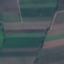
Land use / land cover class: AnnualCrop